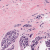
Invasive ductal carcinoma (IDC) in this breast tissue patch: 1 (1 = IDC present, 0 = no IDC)